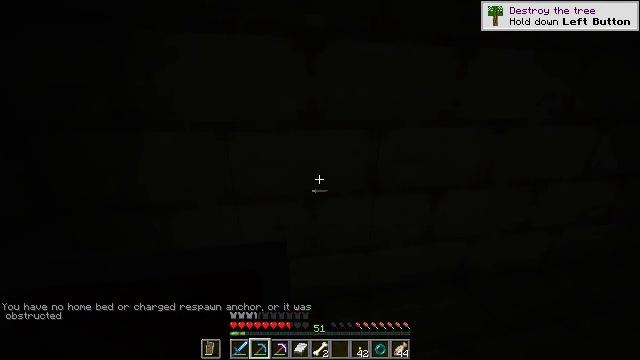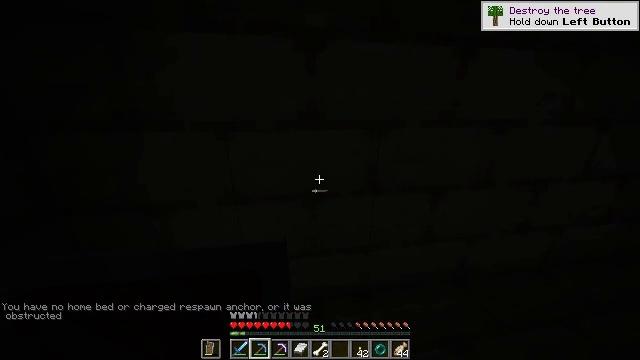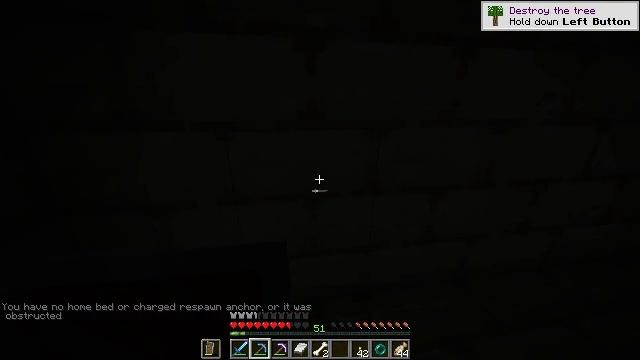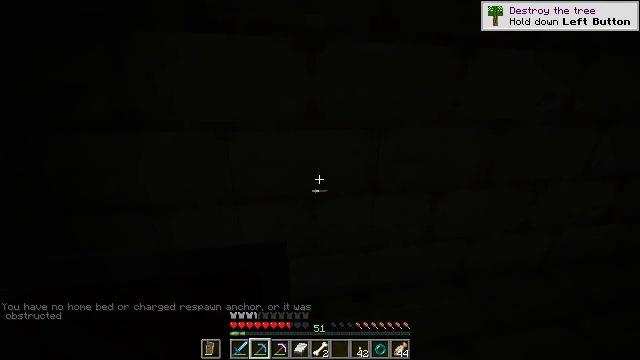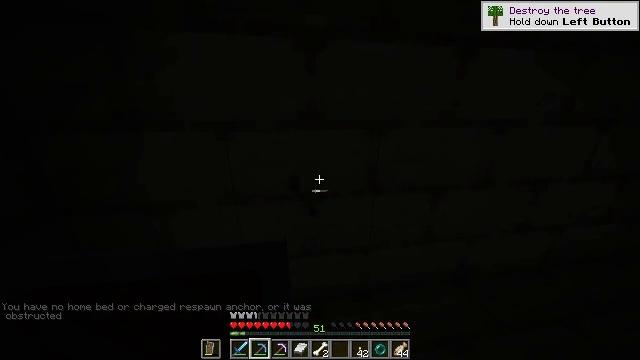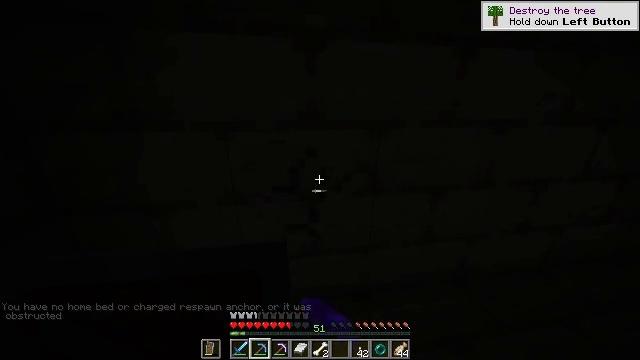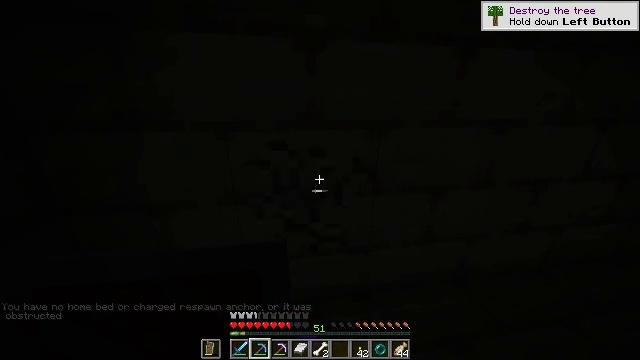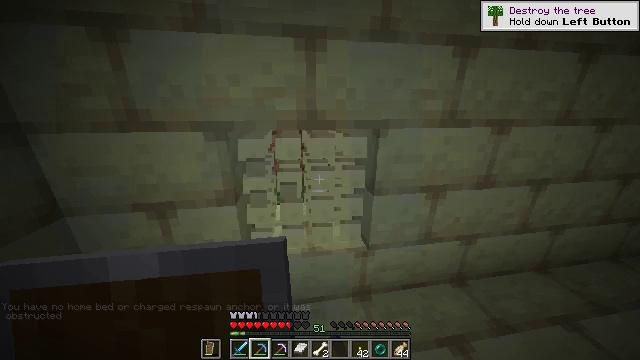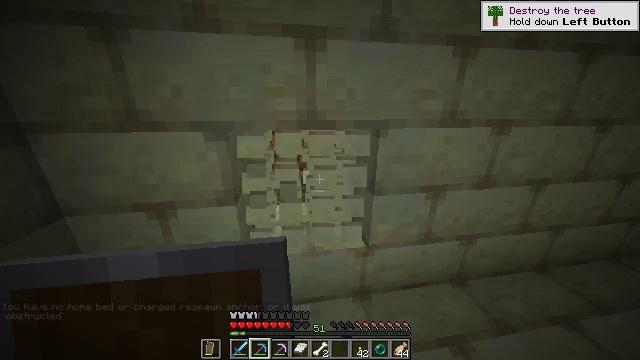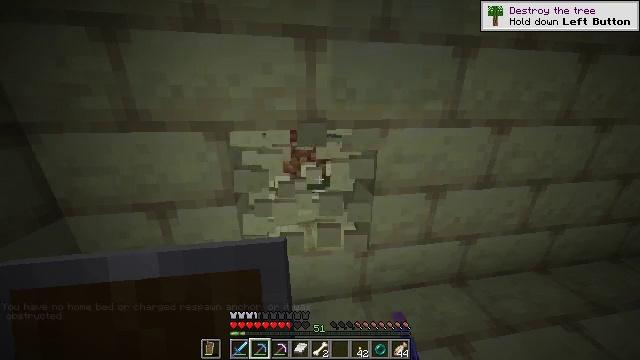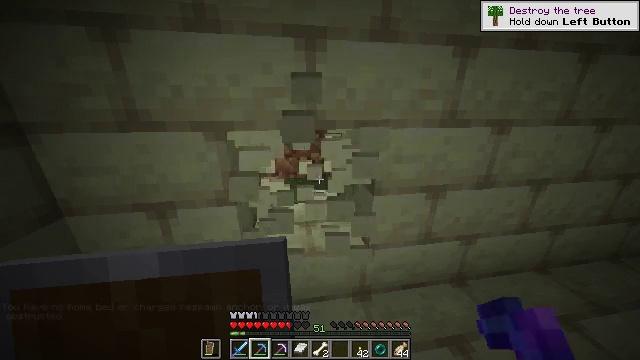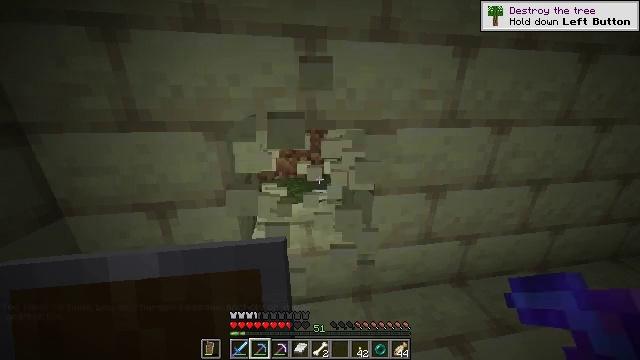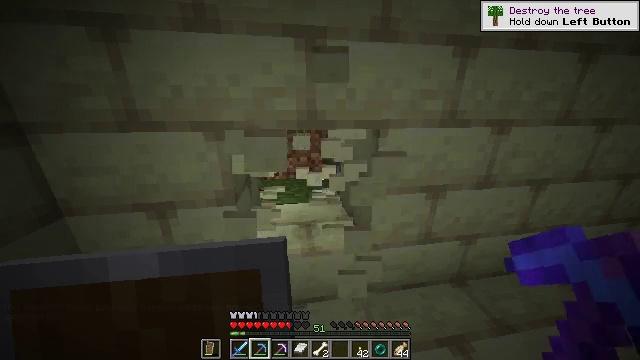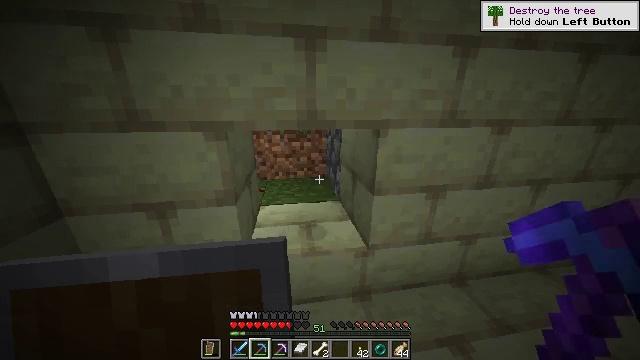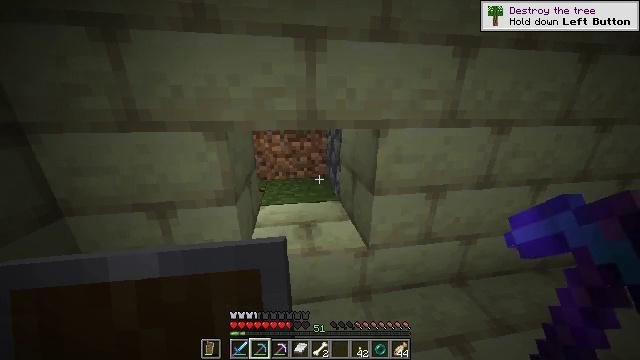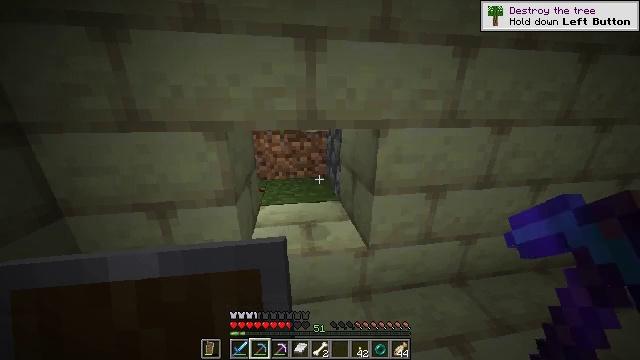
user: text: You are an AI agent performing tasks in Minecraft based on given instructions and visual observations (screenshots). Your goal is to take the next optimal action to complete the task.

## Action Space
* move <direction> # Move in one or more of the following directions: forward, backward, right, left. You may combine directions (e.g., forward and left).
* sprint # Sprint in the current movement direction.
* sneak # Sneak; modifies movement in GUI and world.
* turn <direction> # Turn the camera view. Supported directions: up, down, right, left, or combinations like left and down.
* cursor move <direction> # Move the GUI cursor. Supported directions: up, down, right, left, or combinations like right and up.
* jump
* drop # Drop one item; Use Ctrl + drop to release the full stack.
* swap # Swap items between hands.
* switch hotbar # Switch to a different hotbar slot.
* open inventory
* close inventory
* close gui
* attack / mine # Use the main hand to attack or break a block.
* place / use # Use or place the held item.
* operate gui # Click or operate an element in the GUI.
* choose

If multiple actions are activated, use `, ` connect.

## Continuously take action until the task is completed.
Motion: motion action
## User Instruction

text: Gather end stone bricks from a structure.
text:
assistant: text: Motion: no_op
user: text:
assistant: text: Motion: no_op
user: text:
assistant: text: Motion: no_op
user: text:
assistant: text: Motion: attack / mine
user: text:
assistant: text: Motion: attack / mine
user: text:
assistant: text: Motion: attack / mine
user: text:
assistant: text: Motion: attack / mine
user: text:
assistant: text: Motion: no_op
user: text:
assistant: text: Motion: no_op
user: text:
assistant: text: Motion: no_op
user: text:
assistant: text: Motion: no_op
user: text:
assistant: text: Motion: no_op
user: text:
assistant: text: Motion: no_op
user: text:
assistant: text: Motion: no_op
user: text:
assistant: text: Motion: no_op
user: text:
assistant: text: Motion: no_op
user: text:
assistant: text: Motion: no_op
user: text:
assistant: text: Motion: no_op
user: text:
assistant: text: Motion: turn left
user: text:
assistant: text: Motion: turn left and up
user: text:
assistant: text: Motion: turn up
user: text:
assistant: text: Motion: turn up
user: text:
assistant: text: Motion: turn up, attack / mine
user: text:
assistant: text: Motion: attack / mine
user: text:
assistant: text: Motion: attack / mine
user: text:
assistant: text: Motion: attack / mine
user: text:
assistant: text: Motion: attack / mine
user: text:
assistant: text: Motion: attack / mine
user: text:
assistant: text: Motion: attack / mine
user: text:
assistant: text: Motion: attack / mine